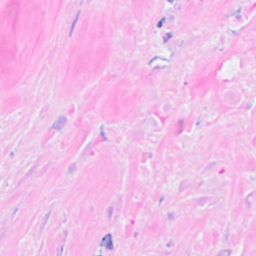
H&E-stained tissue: Breast